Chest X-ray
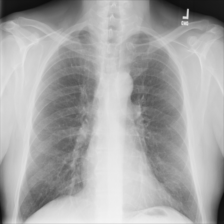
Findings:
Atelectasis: negative
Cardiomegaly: negative
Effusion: negative
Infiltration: negative
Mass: negative
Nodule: negative
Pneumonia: negative
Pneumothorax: negative
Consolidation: negative
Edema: negative
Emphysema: negative
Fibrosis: negative
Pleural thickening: negative
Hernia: negative